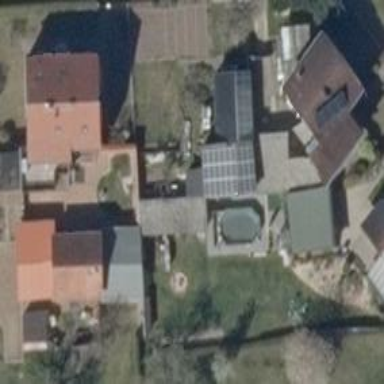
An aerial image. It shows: Swimming pool located in leisure land.